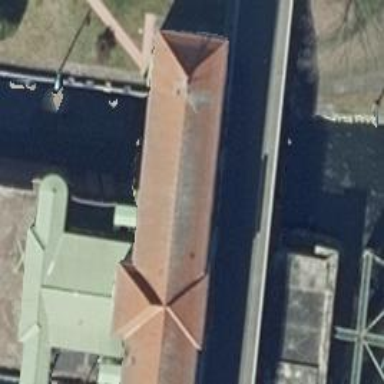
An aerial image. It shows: Lock gate on waterway.